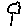
Label: tree